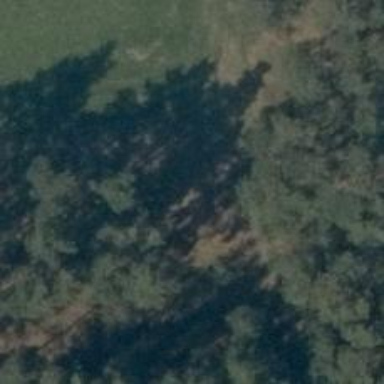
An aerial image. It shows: Grassy track with grade 5 track type.